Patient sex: F
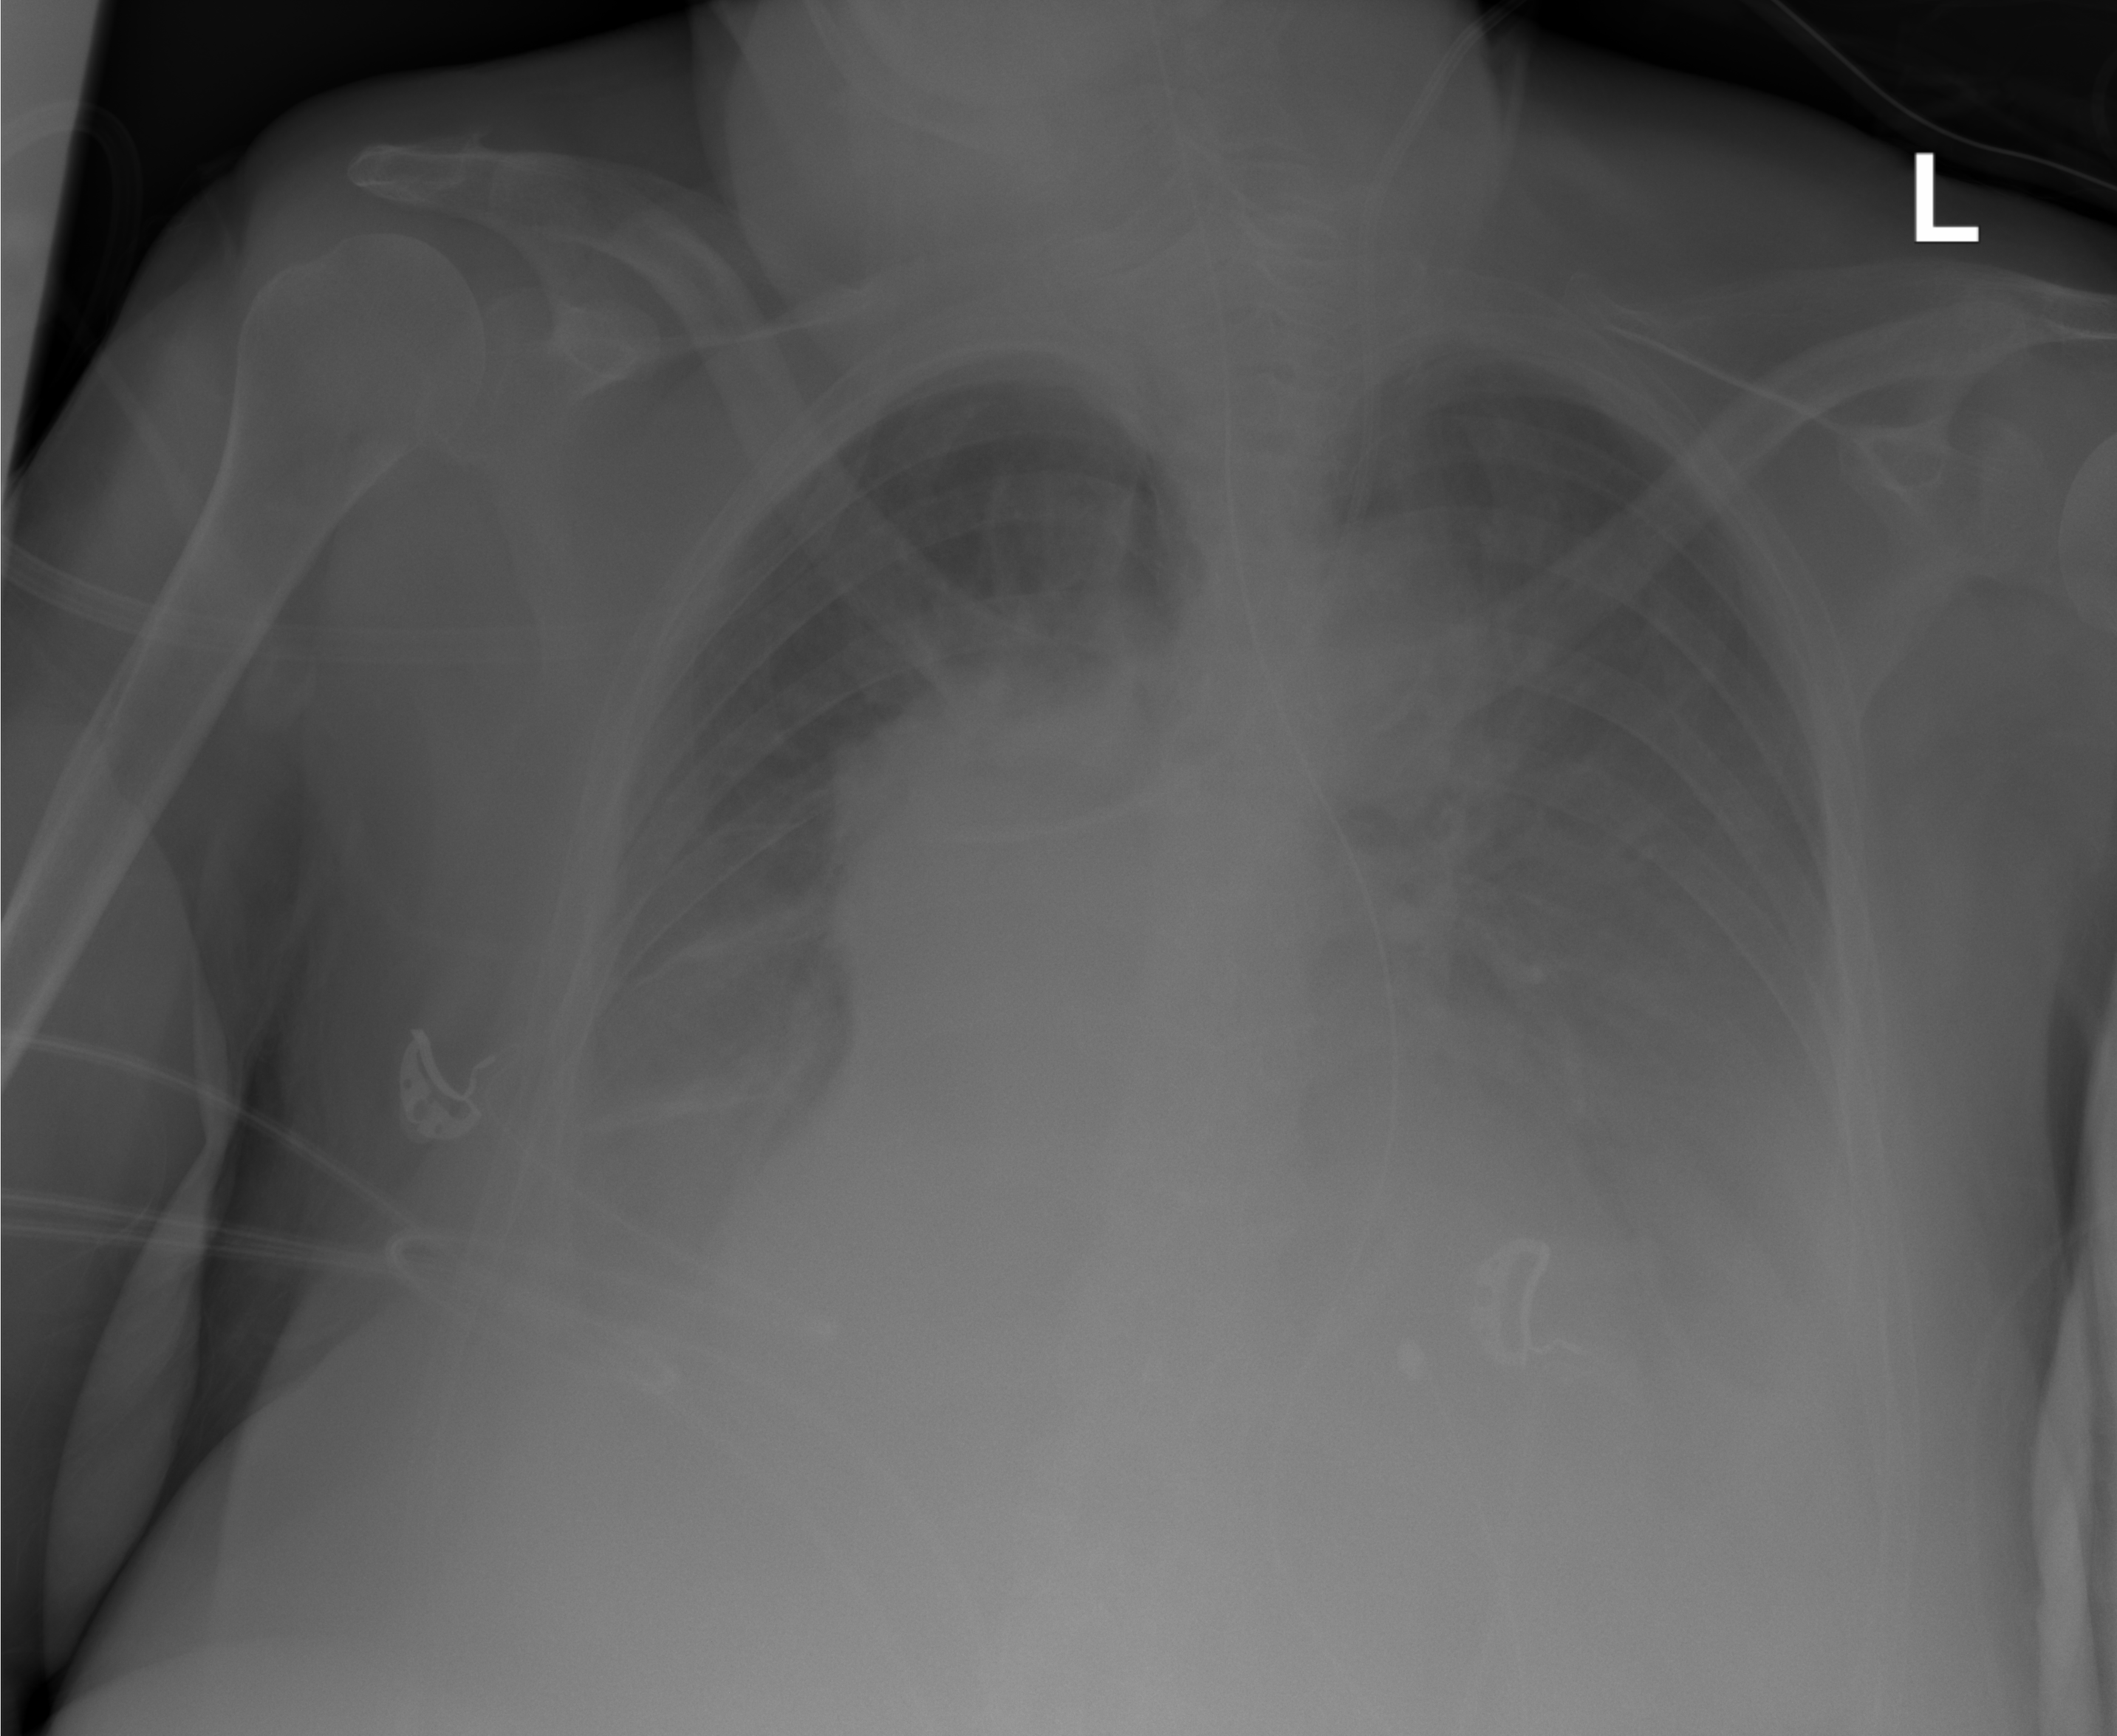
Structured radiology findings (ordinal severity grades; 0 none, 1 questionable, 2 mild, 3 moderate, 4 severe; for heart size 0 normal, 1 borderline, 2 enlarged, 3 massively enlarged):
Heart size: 2
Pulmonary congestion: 0
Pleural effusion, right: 3
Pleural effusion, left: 3
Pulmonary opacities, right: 0
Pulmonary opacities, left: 0
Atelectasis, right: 2
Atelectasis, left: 2